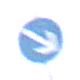
Verkehrszeichen: VorgeschriebeneVorbeifahrtRechts
Umgebung: Outdoor, Nature
Tageszeit: Midday
Wetter: Overcast
Licht: Natural
Jahreszeit: NotSpecified
Kontrast: LowContrast